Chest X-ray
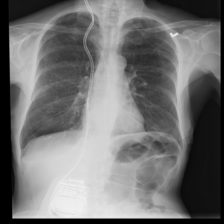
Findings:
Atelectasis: negative
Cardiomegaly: negative
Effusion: negative
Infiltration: negative
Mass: negative
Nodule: negative
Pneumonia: negative
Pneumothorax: negative
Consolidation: negative
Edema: negative
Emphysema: negative
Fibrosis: negative
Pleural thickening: negative
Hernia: negative